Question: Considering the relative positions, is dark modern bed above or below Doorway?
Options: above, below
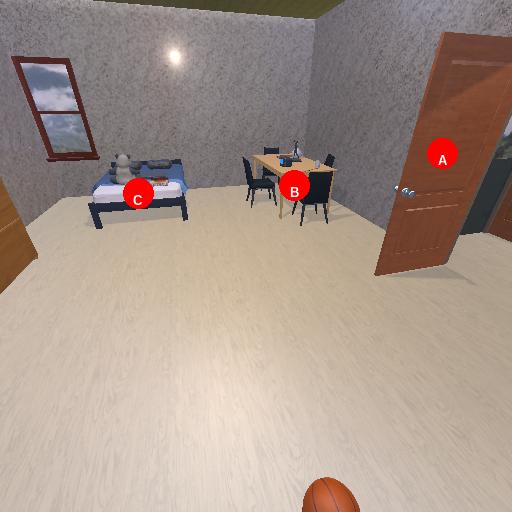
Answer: above